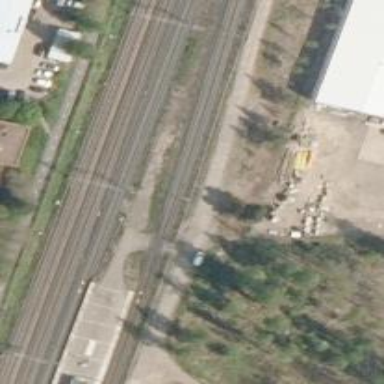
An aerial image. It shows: Level crossing along the railway with gate barrier.